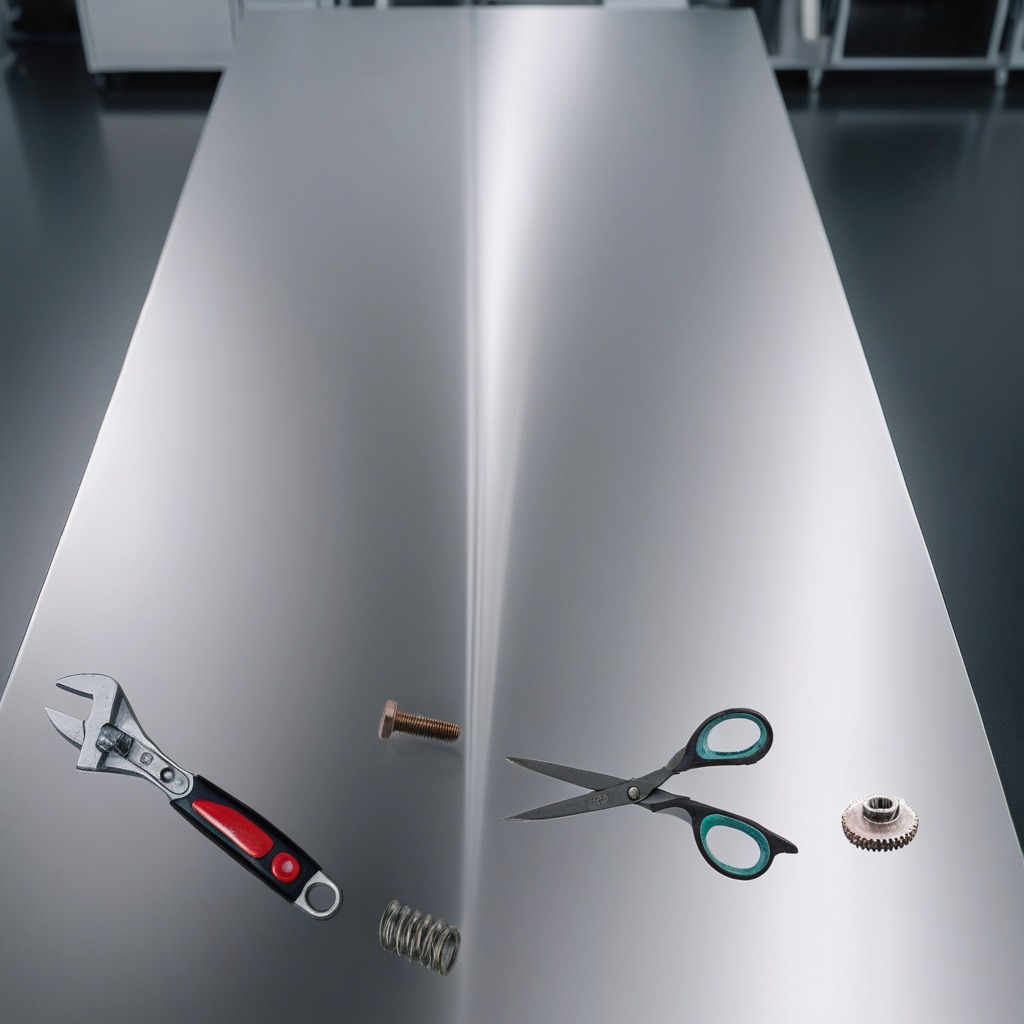
A steel gear with teeth, a metal machine screw, a coiled metal spring, a pair of scissors, and a wrench are lying on the stainless steel table in a high-end prototyping lab.